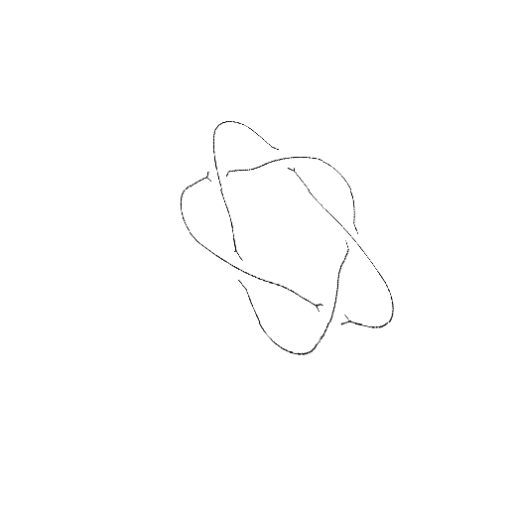
Crossing number: 5